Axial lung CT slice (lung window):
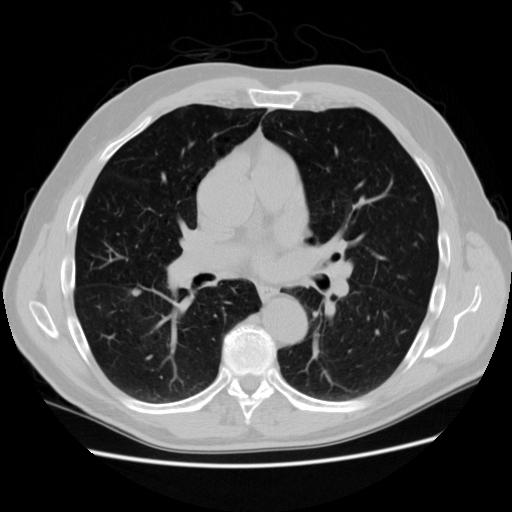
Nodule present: yes
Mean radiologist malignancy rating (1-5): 2.25